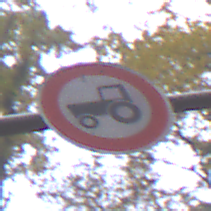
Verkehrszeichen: VerbotKraftfahrzeugeZuegeNichtSchneller25
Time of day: MorningAfternoon
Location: Outdoor (Nature)
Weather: Overcast
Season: Autumn
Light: Natural